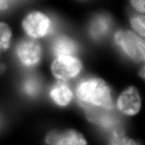
Tissue sample: colon
Magnification: 5.0x
Cell type: B cells
Senescence state: normal